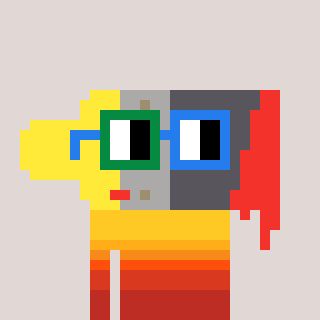
a pixel art character with square green and blue glasses, a paintbrush-shaped head and a grayscale-colored body on a warm background